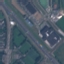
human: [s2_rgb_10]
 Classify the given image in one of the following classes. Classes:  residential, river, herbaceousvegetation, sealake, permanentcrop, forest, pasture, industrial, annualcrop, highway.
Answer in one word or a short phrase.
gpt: Highway